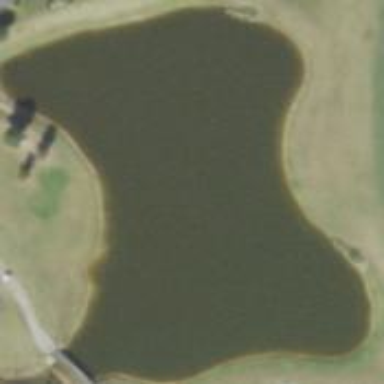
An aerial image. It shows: Pond surrounded by natural water.